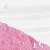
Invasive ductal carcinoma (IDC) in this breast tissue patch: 0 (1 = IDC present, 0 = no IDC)